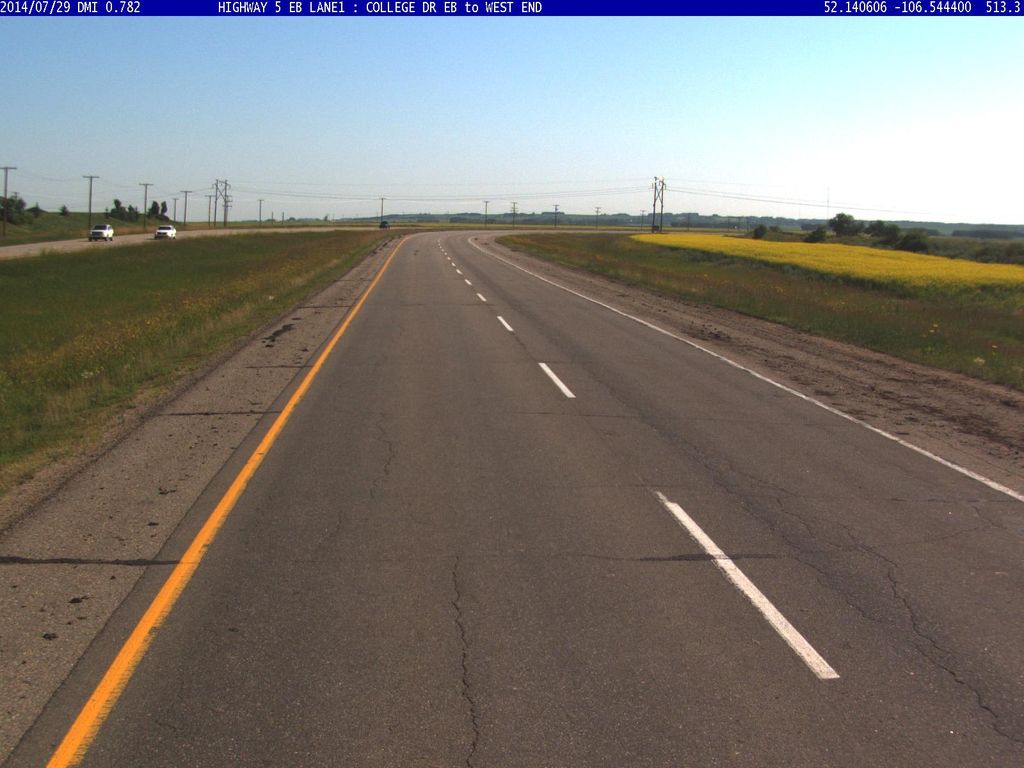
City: saskatoon